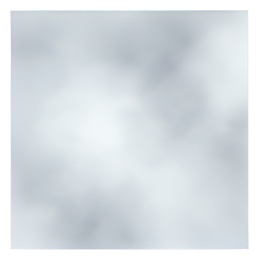
Name: fog
Emoji: 🌫
Group: Travel & Places
Sub-group: sky & weather